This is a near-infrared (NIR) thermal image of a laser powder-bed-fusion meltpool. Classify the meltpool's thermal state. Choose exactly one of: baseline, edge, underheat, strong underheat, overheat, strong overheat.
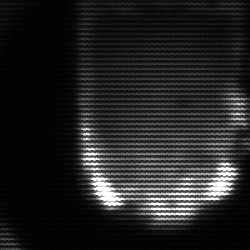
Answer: baseline